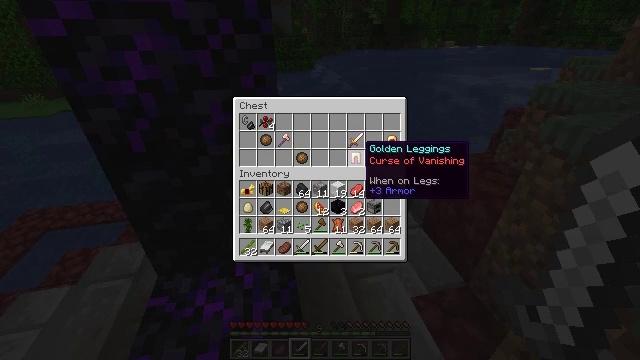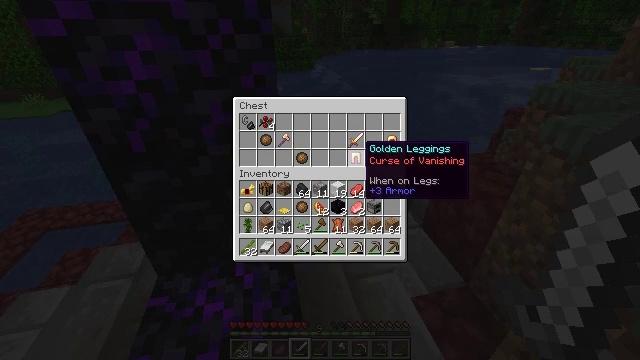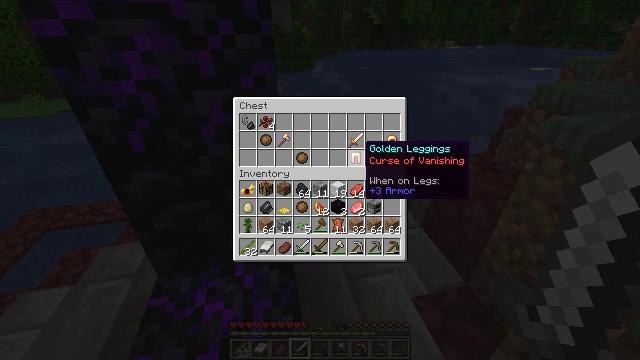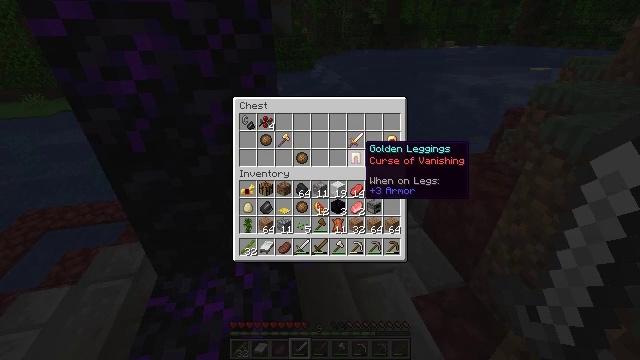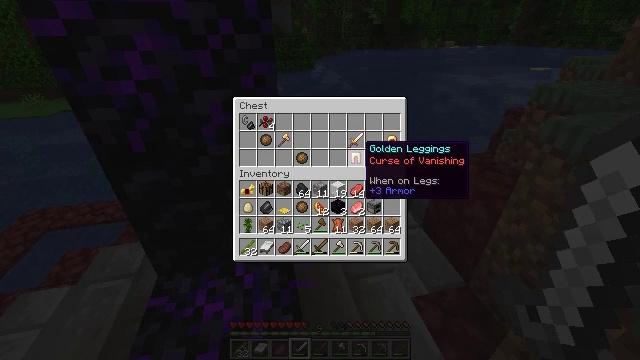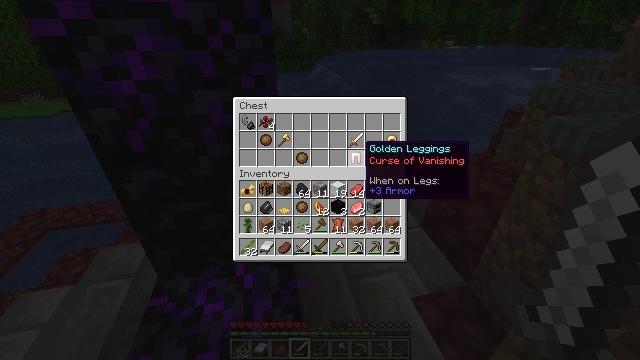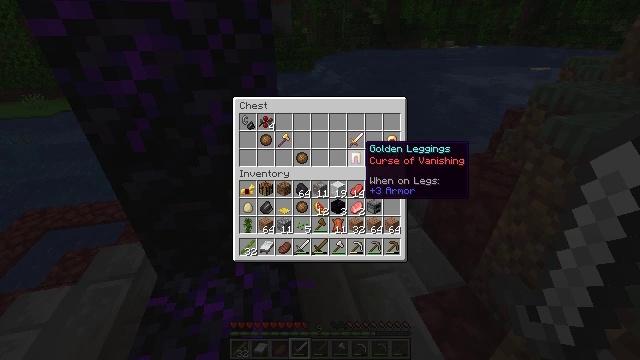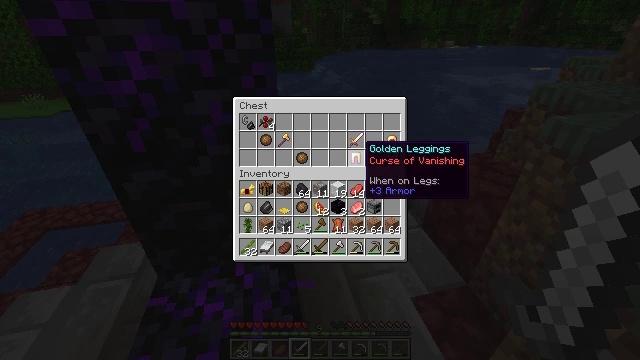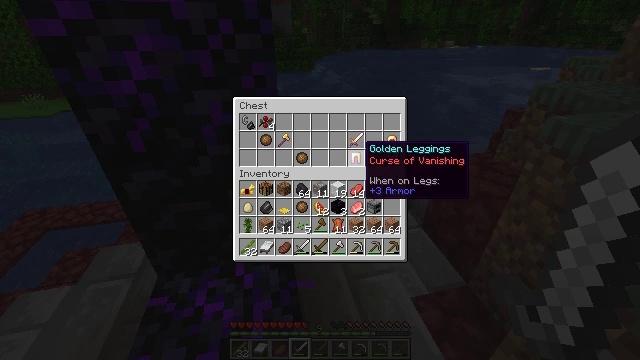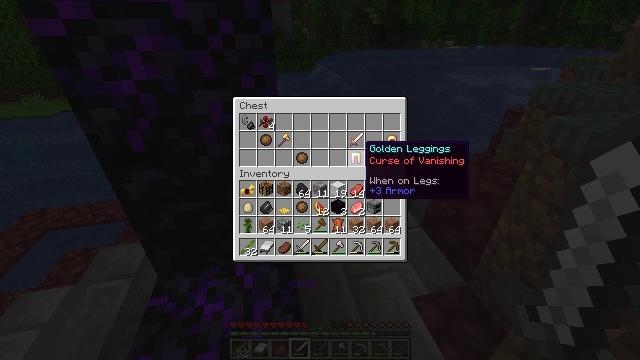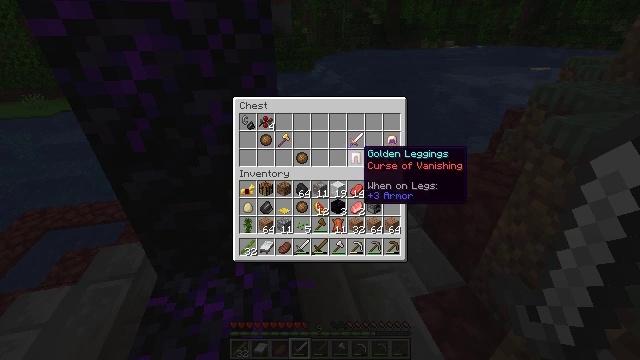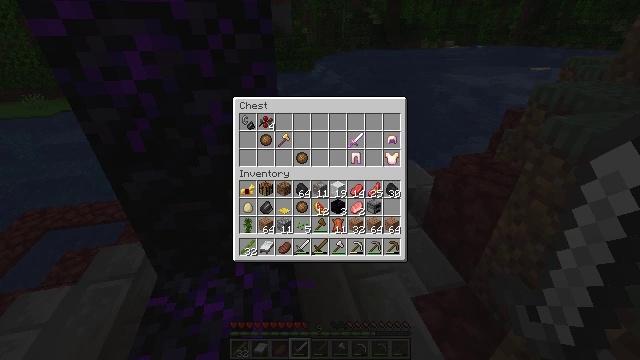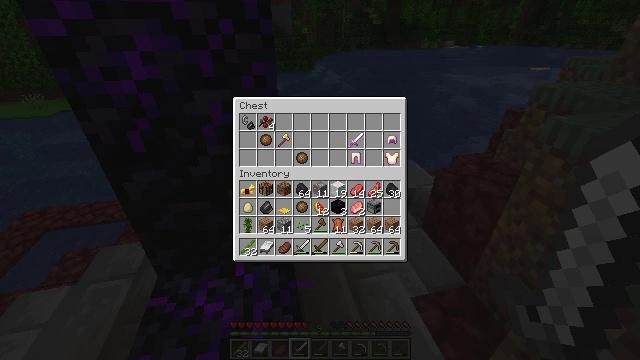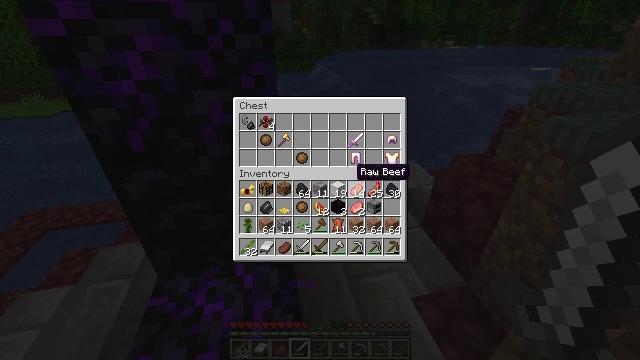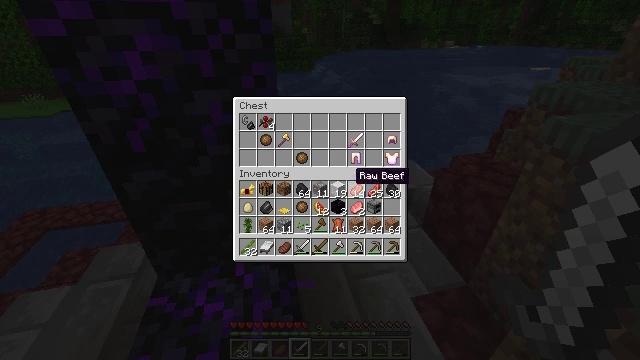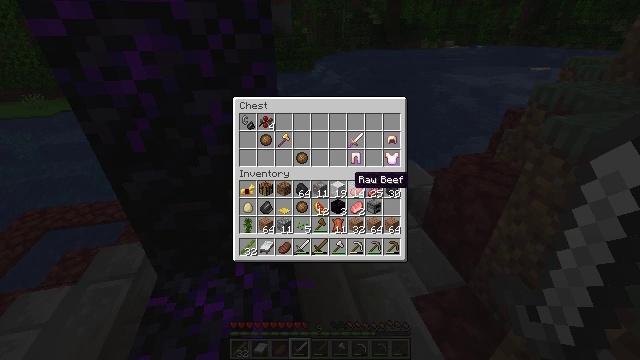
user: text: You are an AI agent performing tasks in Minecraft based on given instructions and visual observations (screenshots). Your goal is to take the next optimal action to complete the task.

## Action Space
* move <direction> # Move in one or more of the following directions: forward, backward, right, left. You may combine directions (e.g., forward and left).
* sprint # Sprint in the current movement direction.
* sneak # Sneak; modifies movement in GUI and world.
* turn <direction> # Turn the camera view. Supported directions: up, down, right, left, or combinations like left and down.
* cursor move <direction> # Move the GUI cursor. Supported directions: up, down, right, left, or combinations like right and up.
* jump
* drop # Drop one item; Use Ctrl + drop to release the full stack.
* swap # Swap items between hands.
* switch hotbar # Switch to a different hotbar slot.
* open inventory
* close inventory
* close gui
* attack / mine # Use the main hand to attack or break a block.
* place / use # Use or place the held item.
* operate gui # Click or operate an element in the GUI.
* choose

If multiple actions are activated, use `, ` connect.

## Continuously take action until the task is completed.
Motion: motion action
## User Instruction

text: Break the grass block.
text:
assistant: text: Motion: no_op
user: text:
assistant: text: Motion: no_op
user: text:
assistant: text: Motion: no_op
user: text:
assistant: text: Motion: no_op
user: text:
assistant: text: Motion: no_op
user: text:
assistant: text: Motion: no_op
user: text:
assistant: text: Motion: no_op
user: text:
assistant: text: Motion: no_op
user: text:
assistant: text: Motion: no_op
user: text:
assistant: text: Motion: no_op
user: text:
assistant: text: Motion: cursor move down
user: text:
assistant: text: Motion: cursor move down
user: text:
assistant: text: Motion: no_op
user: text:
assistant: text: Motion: no_op
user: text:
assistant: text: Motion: no_op
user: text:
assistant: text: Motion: no_op
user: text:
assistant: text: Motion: no_op
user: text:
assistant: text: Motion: no_op
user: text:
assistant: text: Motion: no_op
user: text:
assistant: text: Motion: no_op
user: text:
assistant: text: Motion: no_op
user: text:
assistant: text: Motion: no_op
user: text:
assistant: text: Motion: no_op
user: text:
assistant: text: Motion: no_op
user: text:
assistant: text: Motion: no_op
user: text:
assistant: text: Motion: no_op
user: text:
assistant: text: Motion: no_op
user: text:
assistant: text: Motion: sneak
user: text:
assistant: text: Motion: sneak
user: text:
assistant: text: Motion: sneak